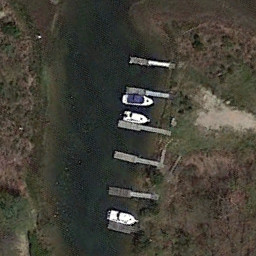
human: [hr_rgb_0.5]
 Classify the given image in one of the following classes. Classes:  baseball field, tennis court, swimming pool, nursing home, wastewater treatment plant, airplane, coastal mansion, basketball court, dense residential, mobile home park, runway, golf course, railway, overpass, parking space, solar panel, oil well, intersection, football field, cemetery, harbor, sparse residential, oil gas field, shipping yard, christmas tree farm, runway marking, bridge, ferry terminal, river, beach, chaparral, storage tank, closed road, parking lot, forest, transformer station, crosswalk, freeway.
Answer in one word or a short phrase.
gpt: ferry terminal